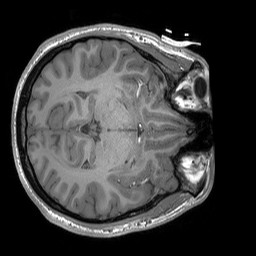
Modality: T1w
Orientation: axial
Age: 20
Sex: male
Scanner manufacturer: siemens
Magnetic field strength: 3 T
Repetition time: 1.9 s
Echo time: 0.00243 s